Interaction volume radius: 5 \u00c5
Interaction volume height: 15 \u00c5
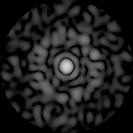
Disorder parameter: 0.8192